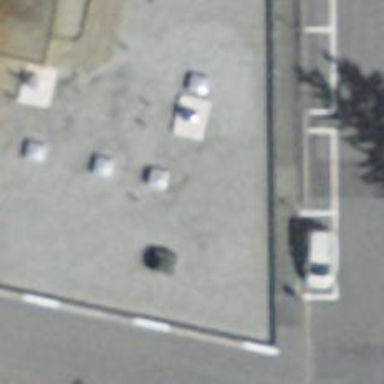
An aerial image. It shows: Clothing store.